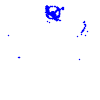
Particle: pion